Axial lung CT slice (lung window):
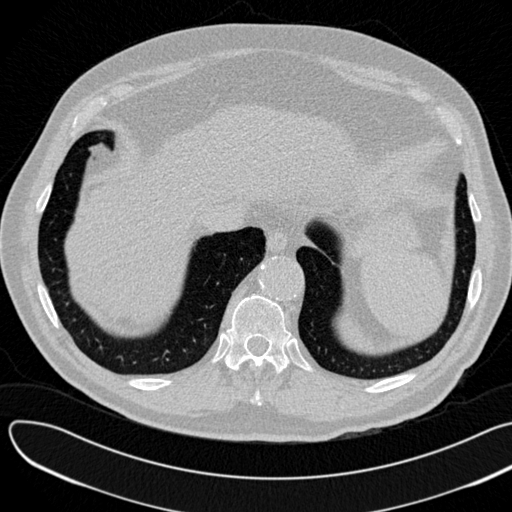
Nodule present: no